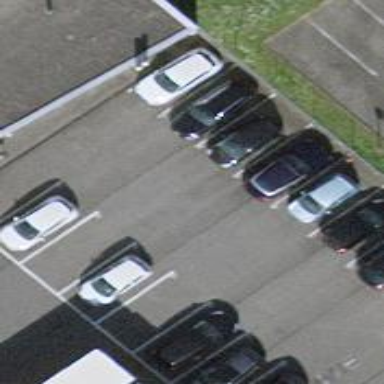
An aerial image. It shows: Parking aisle designated as service road.